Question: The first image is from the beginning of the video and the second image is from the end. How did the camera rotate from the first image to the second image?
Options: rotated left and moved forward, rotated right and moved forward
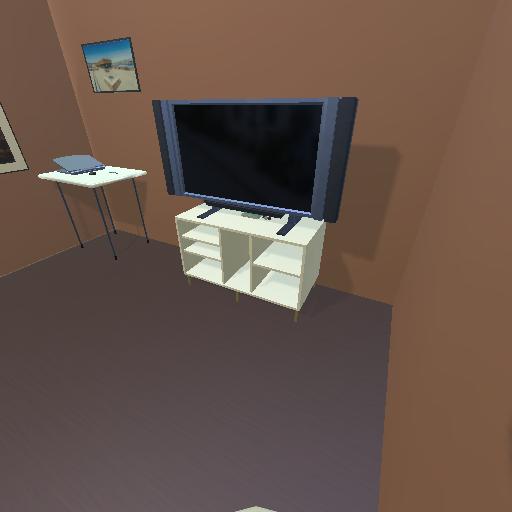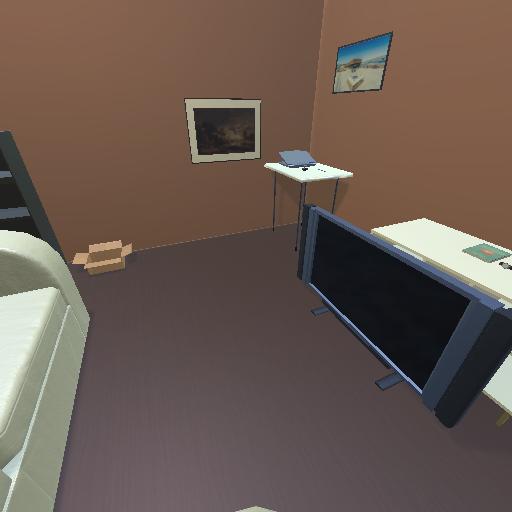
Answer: rotated left and moved forward